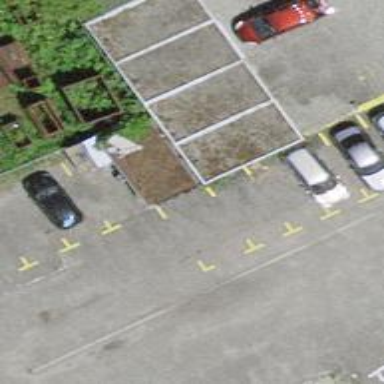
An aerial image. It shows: Garage.